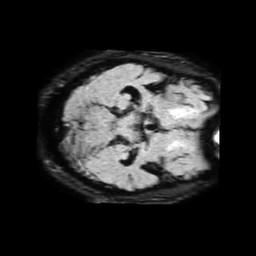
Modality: FLAIR
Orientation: axial
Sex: male
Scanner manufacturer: philips
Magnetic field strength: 1.5 T
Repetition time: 6 s
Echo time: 0.09859 s